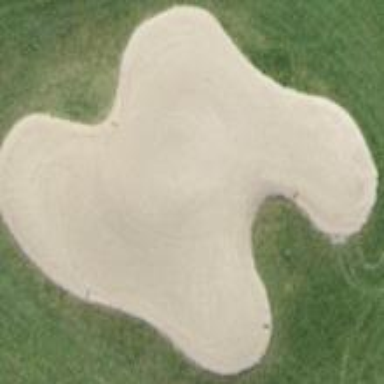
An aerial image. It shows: Sand bunker on golf course.